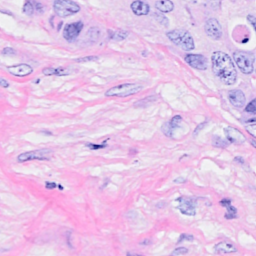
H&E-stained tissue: Breast